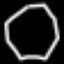
Label: octagon